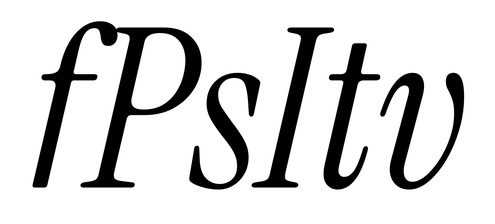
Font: InstrumentSerif-Italic